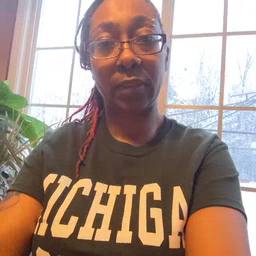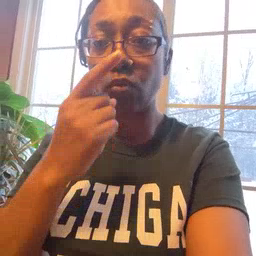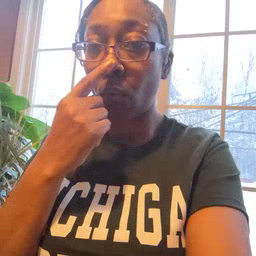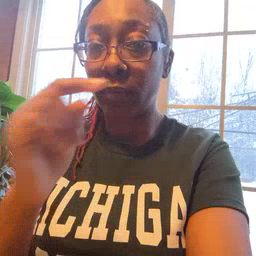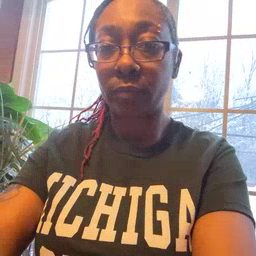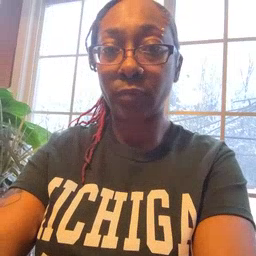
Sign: nose